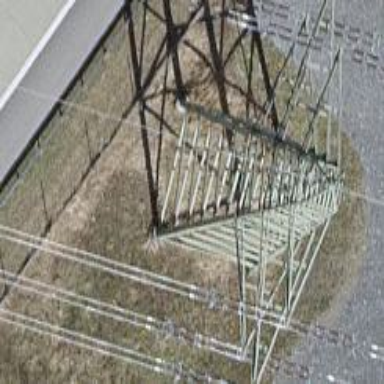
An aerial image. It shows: Power line in the image.